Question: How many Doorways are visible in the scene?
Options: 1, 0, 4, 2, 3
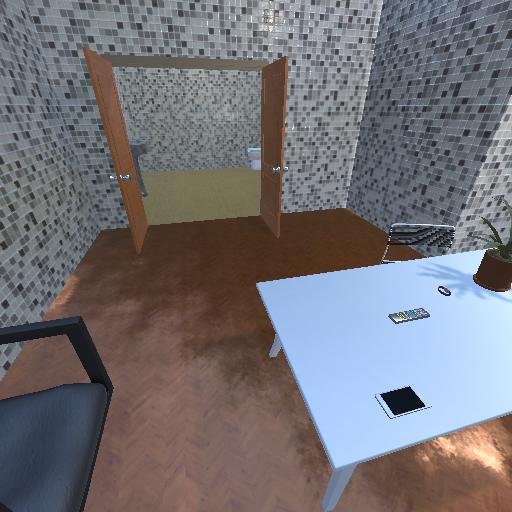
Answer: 1